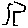
Label: tree